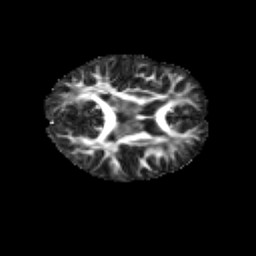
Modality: FA
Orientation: axial
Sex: female
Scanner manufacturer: siemens
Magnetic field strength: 3 T
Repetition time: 5 s
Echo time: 0.071 s